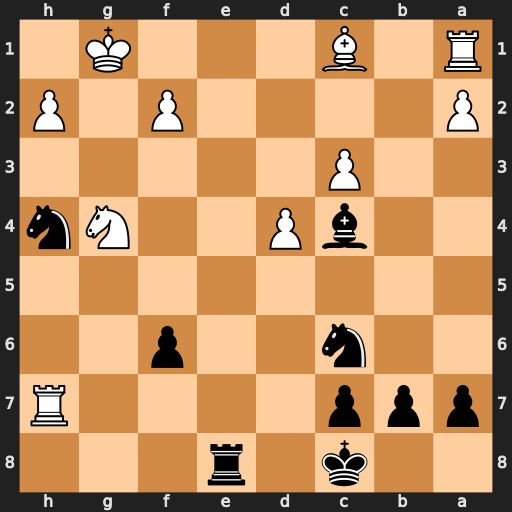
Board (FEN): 2k1r3/ppp4R/2n2p2/8/2bP2Nn/2P5/P4P1P/R1B3K1
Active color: b
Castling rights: -
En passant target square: -
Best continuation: Re1#